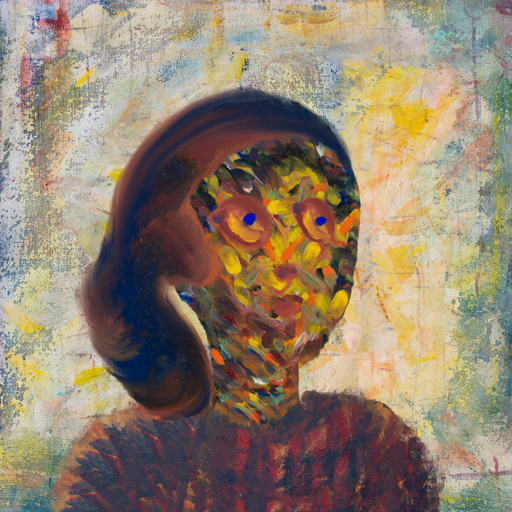
Background: Irani, Head And Neck Side: An_Impression, Face Side: Mother_And_Son_Son, Bust: In_The_Sun, Hair Side: Mother_And_Son_Son, Head Accessory: Blank, Second Necklace: Blank, Necklace: Blank, Baby: Blank